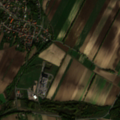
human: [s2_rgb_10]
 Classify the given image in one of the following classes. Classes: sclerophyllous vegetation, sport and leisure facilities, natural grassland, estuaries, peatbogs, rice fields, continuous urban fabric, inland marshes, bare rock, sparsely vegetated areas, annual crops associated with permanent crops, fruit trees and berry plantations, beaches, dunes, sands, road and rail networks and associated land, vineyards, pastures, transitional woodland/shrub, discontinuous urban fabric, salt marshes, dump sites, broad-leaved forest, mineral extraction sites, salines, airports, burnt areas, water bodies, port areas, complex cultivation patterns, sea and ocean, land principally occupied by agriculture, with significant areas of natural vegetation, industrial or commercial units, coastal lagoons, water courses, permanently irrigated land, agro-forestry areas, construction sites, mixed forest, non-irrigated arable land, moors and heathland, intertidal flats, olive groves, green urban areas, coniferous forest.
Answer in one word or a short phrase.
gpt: discontinuous urban fabric, non-irrigated arable land, broad-leaved forest